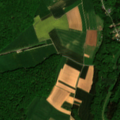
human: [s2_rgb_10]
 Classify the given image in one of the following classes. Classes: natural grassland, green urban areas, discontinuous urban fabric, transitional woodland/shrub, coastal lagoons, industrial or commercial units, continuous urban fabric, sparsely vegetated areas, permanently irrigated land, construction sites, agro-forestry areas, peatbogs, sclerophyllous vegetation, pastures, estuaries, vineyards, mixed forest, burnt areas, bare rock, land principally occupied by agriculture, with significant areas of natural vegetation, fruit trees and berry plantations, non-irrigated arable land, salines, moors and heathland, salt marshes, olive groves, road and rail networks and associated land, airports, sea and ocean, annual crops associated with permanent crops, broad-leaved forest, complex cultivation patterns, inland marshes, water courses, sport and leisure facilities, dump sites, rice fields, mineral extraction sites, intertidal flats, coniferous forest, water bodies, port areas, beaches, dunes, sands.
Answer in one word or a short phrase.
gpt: discontinuous urban fabric, non-irrigated arable land, broad-leaved forest